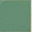
Piece: xx